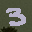
Label: 3